Question: I'd like to have a background-image with a line on the end.
The border or line should begin where the background-size ends.
The border line is grey in the concept. It should stay just one element.
'''
background-image: gradient-y(@color-grey-2, @color-white);
background-position: left top;
background-size: 100% 40px;
background-repeat: no-repeat;
'''

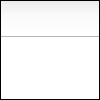
Answer: <URL>
<URL> Updated; if you want just one element, you can use 'color-stop'
'''
<div id="gradient">
</div>
#gradient{
background: rgb(221,221,221); /* Old browsers */
background: -moz-linear-gradient(top, rgba(221,221,221,1) 1%, rgba(255,255,255,1) 46%, rgba(149,149,149,1) 47%, rgba(149,149,149,1) 48%, rgba(255,255,255,1) 49%, rgba(252,252,252,1) 100%, rgba(27,27,27,1) 100%); /* FF3.6+ */
background: -webkit-gradient(linear, left top, left bottom, color-stop(1%,rgba(221,221,221,1)), color-stop(46%,rgba(255,255,255,1)), color-stop(47%,rgba(149,149,149,1)), color-stop(48%,rgba(149,149,149,1)), color-stop(49%,rgba(255,255,255,1)), color-stop(100%,rgba(252,252,252,1)), color-stop(100%,rgba(27,27,27,1))); /* Chrome,Safari4+ */
background: -webkit-linear-gradient(top, rgba(221,221,221,1) 1%,rgba(255,255,255,1) 46%,rgba(149,149,149,1) 47%,rgba(149,149,149,1) 48%,rgba(255,255,255,1) 49%,rgba(252,252,252,1) 100%,rgba(27,27,27,1) 100%); /* Chrome10+,Safari5.1+ */
background: -o-linear-gradient(top, rgba(221,221,221,1) 1%,rgba(255,255,255,1) 46%,rgba(149,149,149,1) 47%,rgba(149,149,149,1) 48%,rgba(255,255,255,1) 49%,rgba(252,252,252,1) 100%,rgba(27,27,27,1) 100%); /* Opera 11.10+ */
background: -ms-linear-gradient(top, rgba(221,221,221,1) 1%,rgba(255,255,255,1) 46%,rgba(149,149,149,1) 47%,rgba(149,149,149,1) 48%,rgba(255,255,255,1) 49%,rgba(252,252,252,1) 100%,rgba(27,27,27,1) 100%); /* IE10+ */
background: linear-gradient(to bottom, rgba(221,221,221,1) 1%,rgba(255,255,255,1) 46%,rgba(149,149,149,1) 47%,rgba(149,149,149,1) 48%,rgba(255,255,255,1) 49%,rgba(252,252,252,1) 100%,rgba(27,27,27,1) 100%); /* W3C */
filter: progid:DXImageTransform.Microsoft.gradient( startColorstr='#dddddd', endColorstr='#1b1b1b',GradientType=0 ); /* IE6-9 */
width: 100%;
height: 100px;
border: solid 1px black;
}
'''